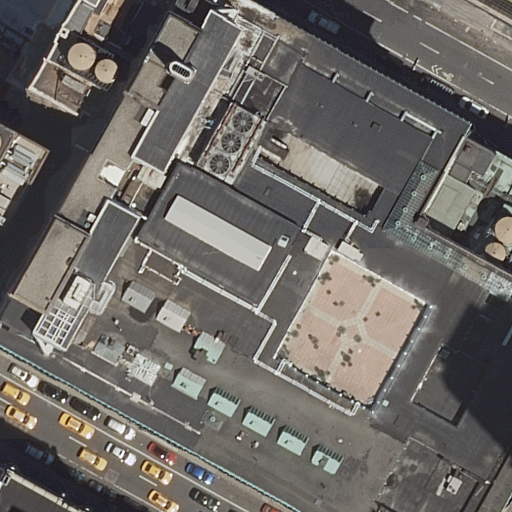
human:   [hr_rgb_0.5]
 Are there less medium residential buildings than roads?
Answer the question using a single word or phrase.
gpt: no

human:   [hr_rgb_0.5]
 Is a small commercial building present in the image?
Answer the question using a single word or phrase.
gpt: no

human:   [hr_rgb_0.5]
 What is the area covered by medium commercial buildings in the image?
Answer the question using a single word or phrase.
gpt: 0m2

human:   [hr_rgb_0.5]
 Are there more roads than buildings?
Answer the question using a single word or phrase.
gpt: no

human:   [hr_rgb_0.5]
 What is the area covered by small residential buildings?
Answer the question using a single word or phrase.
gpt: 22m2

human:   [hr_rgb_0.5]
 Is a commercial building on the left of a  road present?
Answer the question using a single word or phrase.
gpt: no

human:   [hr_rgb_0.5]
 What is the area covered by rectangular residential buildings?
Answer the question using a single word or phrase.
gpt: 2284m2

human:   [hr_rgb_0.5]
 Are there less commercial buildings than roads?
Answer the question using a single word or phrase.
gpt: yes

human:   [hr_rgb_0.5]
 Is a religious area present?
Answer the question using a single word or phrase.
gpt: no

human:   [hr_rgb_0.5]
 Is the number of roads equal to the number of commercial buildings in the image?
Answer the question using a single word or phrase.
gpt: no

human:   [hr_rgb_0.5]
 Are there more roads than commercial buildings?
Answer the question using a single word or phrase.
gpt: yes

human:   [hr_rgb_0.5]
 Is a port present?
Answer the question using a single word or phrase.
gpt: no

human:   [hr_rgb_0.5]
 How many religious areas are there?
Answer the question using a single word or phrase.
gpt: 0

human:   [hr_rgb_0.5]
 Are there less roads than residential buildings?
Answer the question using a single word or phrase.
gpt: yes

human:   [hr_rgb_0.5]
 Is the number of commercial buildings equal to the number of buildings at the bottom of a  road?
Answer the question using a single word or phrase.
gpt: no

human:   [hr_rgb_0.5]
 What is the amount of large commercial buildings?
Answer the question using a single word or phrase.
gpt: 0

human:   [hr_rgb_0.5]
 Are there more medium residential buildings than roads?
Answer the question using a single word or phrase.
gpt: yes

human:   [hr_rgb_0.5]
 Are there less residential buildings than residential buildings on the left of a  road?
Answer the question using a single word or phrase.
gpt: no

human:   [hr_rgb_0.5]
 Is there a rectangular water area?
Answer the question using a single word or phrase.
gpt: no

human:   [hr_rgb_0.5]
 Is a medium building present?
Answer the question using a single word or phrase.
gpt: yes

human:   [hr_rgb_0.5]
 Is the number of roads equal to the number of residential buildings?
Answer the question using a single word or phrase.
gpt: no

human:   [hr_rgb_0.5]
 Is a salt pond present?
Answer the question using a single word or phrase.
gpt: no

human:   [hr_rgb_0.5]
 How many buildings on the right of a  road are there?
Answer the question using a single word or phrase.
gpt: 4

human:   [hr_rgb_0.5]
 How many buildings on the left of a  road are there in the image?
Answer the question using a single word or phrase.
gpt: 5

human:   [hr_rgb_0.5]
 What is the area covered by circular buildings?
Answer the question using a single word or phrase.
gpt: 0m2

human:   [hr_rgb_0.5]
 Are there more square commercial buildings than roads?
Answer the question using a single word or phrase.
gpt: no

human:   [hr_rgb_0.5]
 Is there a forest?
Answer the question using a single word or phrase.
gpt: no

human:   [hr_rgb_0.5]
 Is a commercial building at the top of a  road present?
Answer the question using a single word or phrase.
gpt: no

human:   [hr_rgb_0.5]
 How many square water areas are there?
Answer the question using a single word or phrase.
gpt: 0

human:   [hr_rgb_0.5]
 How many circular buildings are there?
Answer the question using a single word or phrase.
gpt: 0

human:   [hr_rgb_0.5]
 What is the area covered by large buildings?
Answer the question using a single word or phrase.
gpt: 745m2

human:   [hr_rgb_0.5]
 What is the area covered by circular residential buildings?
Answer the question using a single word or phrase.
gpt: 0m2

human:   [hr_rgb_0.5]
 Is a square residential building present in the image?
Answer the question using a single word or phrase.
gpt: no

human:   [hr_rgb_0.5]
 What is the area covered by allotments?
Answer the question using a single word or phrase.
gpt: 0m2

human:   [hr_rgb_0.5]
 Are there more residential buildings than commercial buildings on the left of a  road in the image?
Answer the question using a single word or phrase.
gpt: yes

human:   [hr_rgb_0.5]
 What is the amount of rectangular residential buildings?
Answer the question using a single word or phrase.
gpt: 7